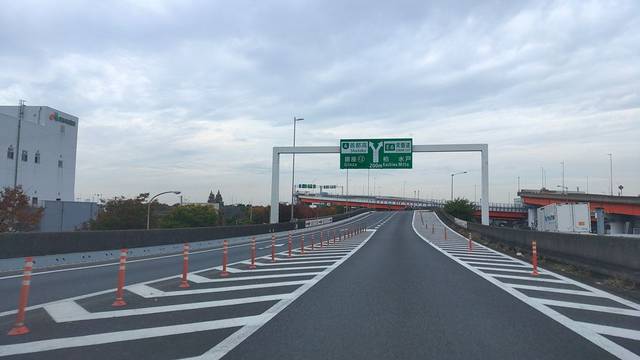
Region: Japan
Coordinates: 35.834, 139.862